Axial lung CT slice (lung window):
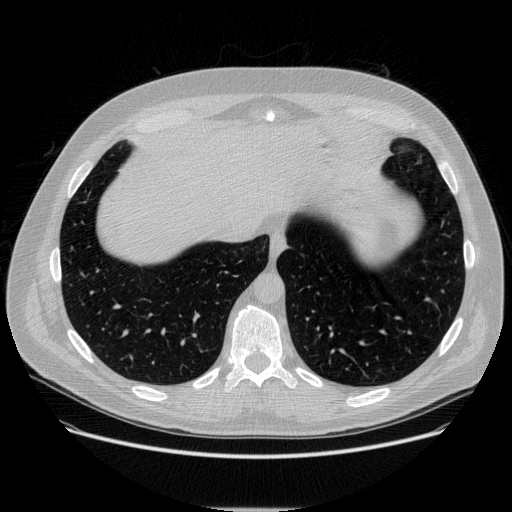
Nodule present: no